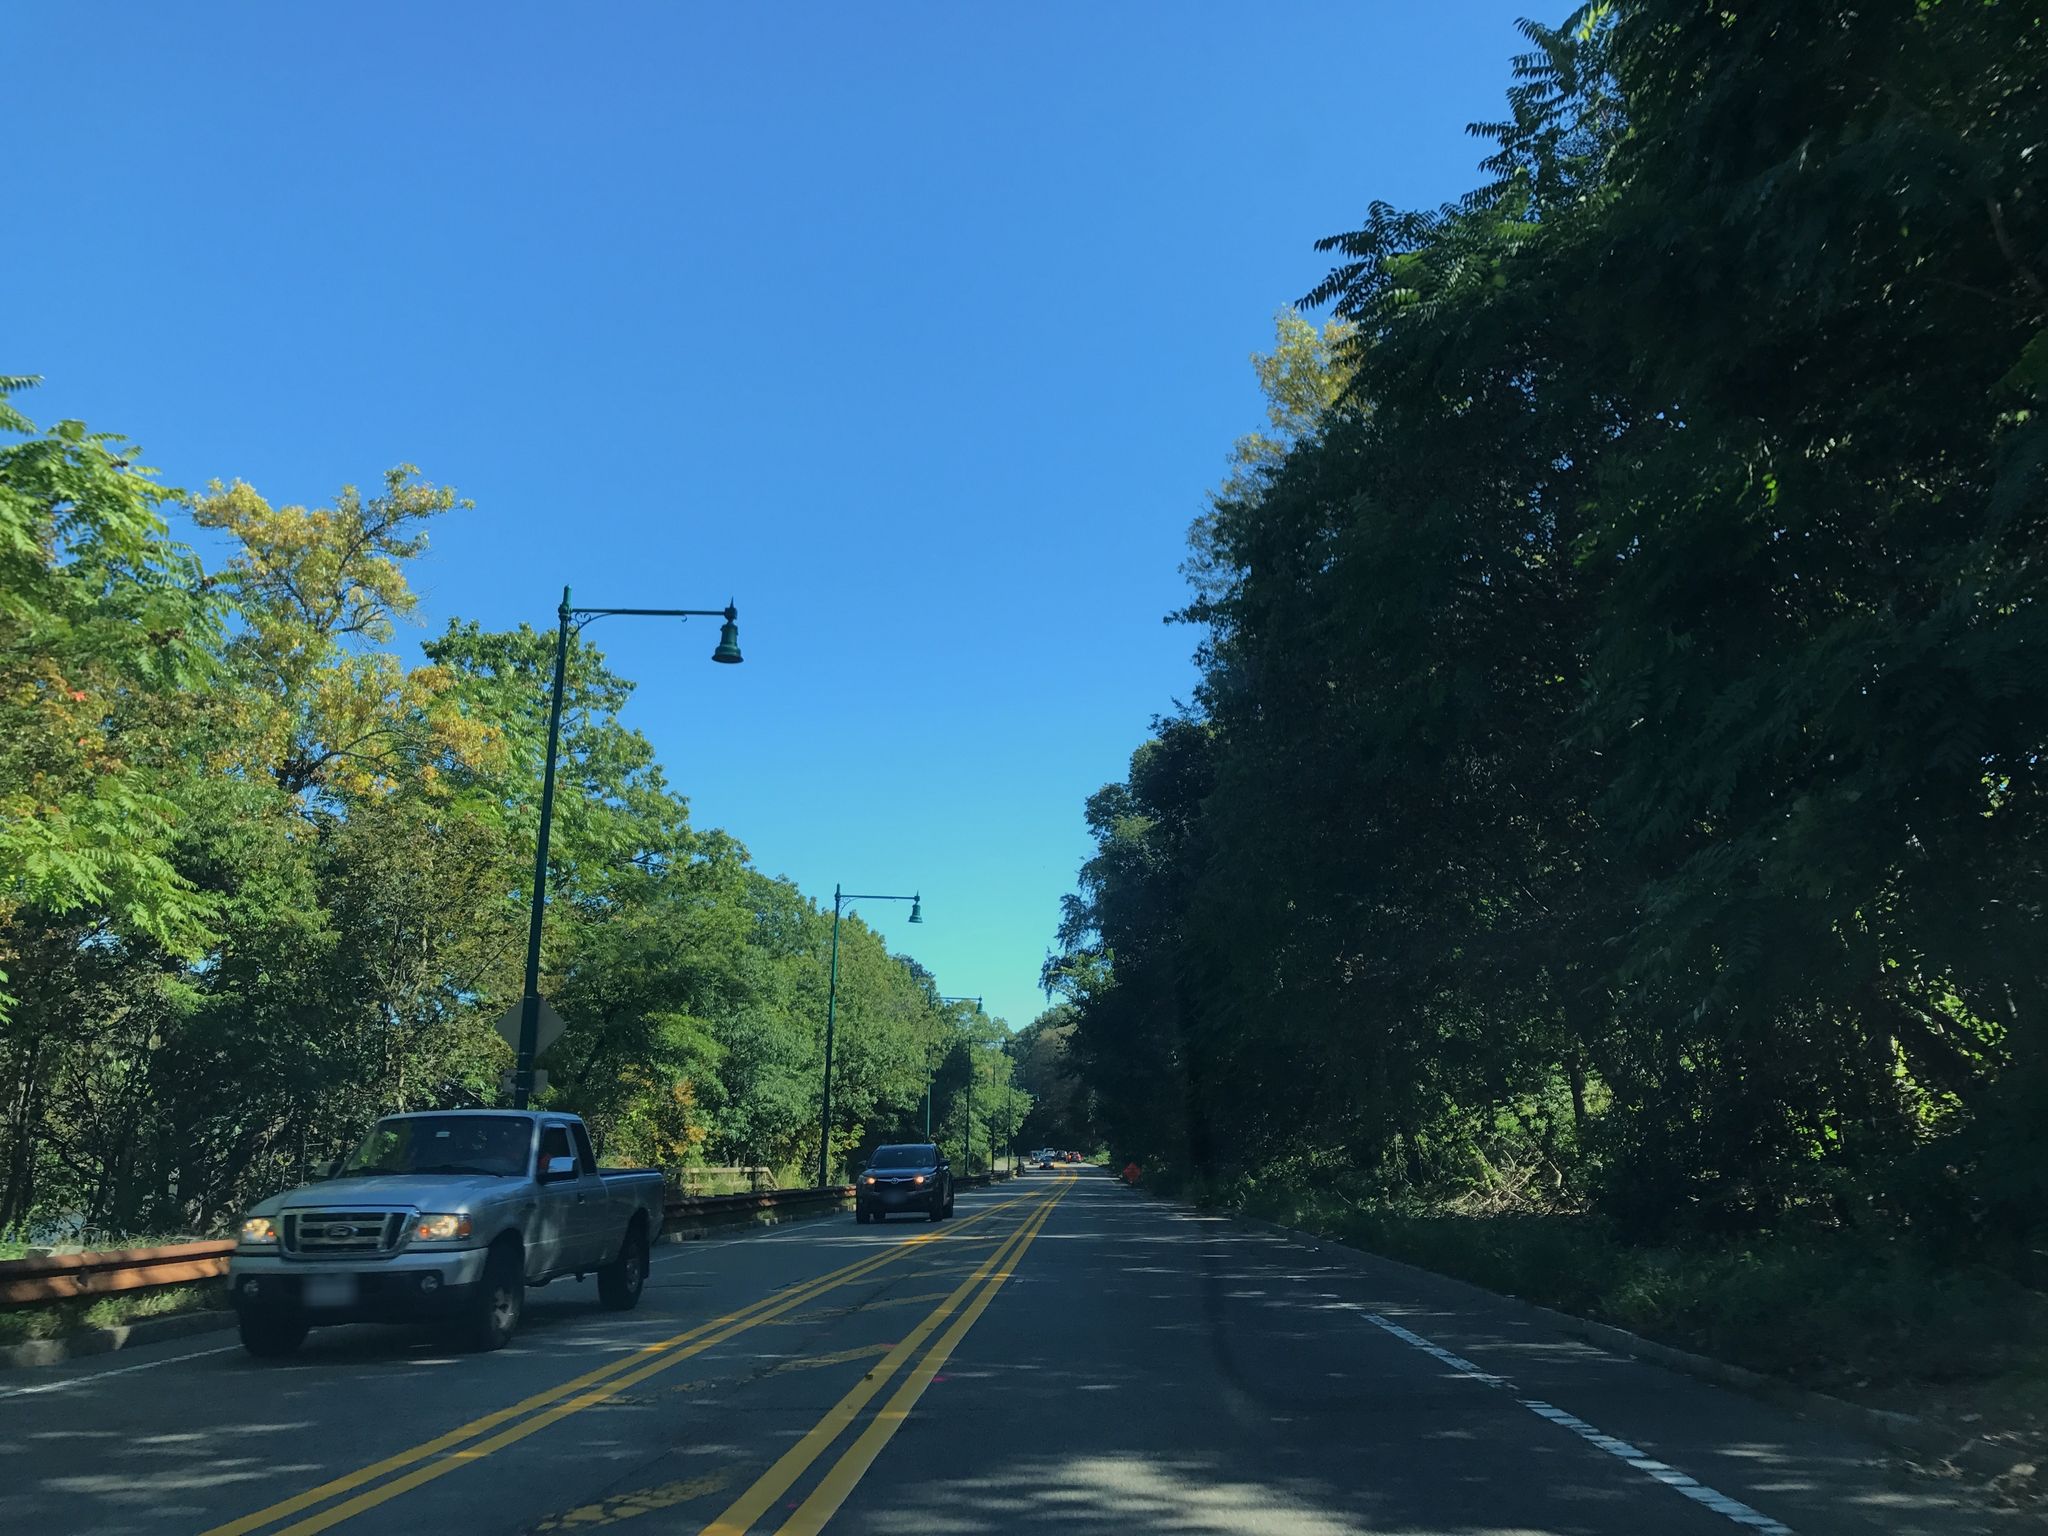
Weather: clear
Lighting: day
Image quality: good
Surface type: driving surface
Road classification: residential, footway, path
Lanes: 2
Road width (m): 10.4
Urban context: urban centre
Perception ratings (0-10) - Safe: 2.64, Lively: 6.05, Beautiful: 8.37, Boring: 5.11, Depressing: 3.48, Wealthy: 2.8